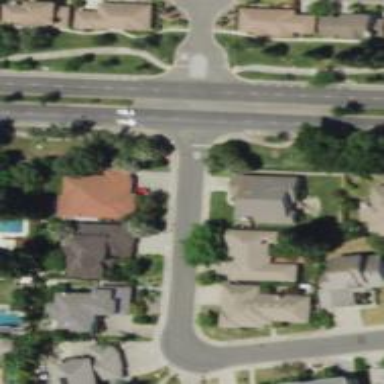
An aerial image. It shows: Road with stop sign.